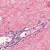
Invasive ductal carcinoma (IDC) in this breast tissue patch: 0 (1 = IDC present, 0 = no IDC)